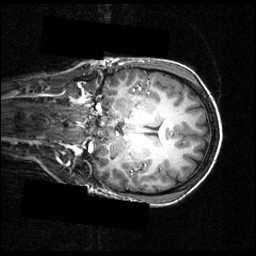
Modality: T1w
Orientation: coronal
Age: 23
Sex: female
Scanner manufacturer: siemens
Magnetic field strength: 3.951 T
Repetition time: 1.5 s
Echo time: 0.00335 s